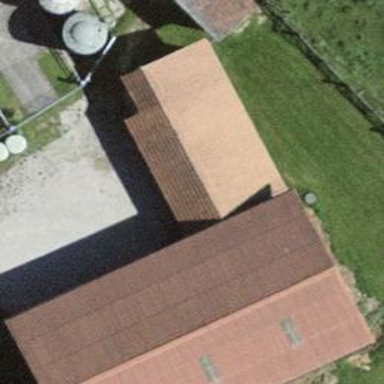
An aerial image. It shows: Rural barn.